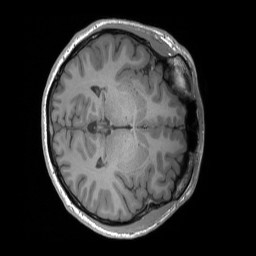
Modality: T1w
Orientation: axial
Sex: male
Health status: ill
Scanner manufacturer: siemens
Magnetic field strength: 3 T
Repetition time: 1.66 s
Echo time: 0.00254 s